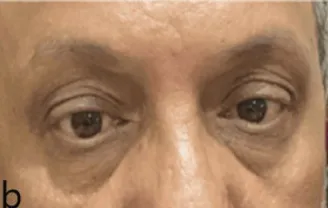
A 60-year-old with a history of hypertension and periorbital atopic dermatitis. (b) After application of ointment.
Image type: medical_photograph (other_medical_photograph)